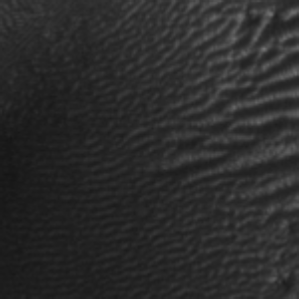
Label: frost